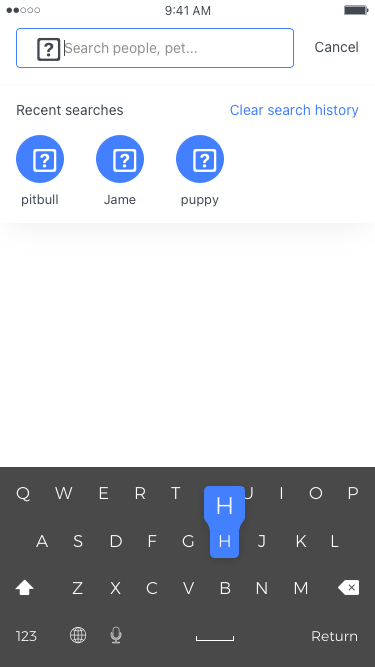
Text in this UI design:
Recent searches
Clear search history
Poodle
Jame
puppy
MOST POPULAR PET
Tabby
American Bobtail
Puppy
Pug
Sam
Corgi
trending users
Recent shots
Search people, pet...
Cancel